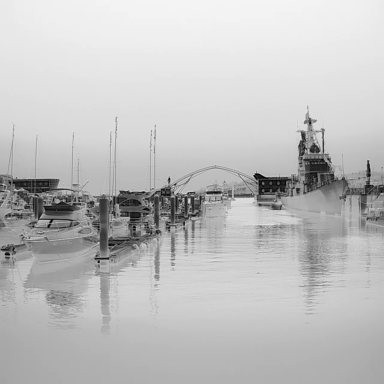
There are three canoes in the infrared image.